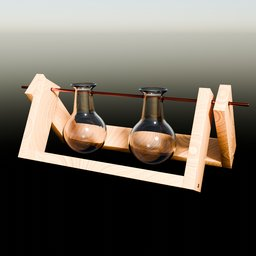
Label: decoration